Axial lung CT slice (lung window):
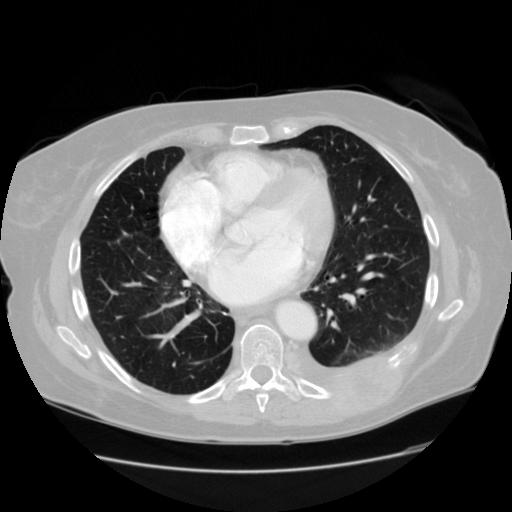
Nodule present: no